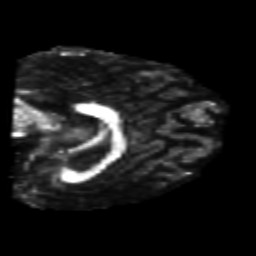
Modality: FA
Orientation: sagittal
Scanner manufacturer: siemens
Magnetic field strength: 3 T
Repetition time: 6.8 s
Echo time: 0.093 s